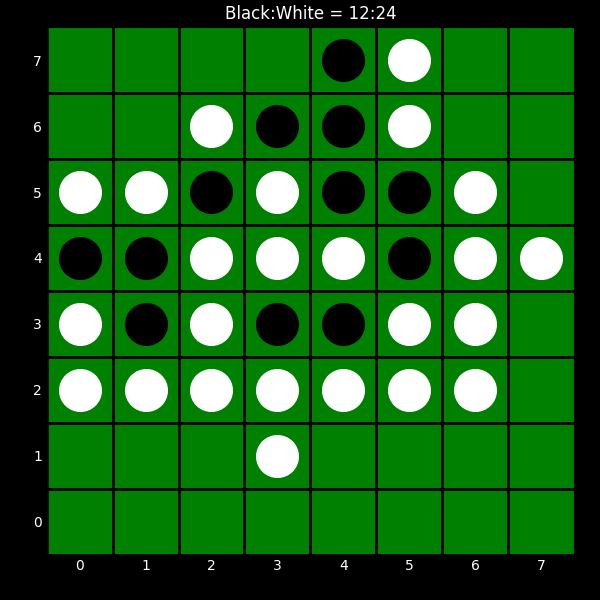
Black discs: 12
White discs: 24